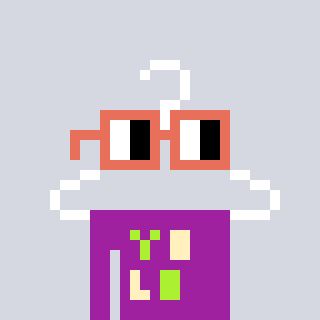
a pixel art character with square orange glasses, a hanger-shaped head and a magenta-colored body on a cool background